Question: I am trying to create tableless Form using and tags, im stuck.
I want the form look like this:

I should be able to set the width of textbox, text area and select in CSS.
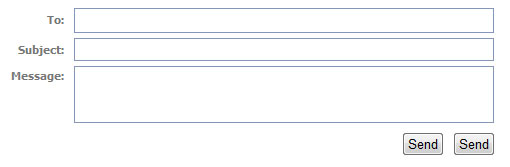
Answer: Make each row a '<p>' containing a '<label>' and an '<input>', both 'display: inline-block' with preset width. (The '<label>' should be 'text-align: right')
The buttons can be 'float: right'.